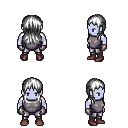
a pixel art fantasy rpg character, male body template, dark elf, purple skin, steel chest armor, metal pants, white unkempt hairstyle, metal gloves, maroon shoes, four views (front, back, left, right), 2x2 character sprite sheet, small pixel art, hard edges, no anti-aliasing